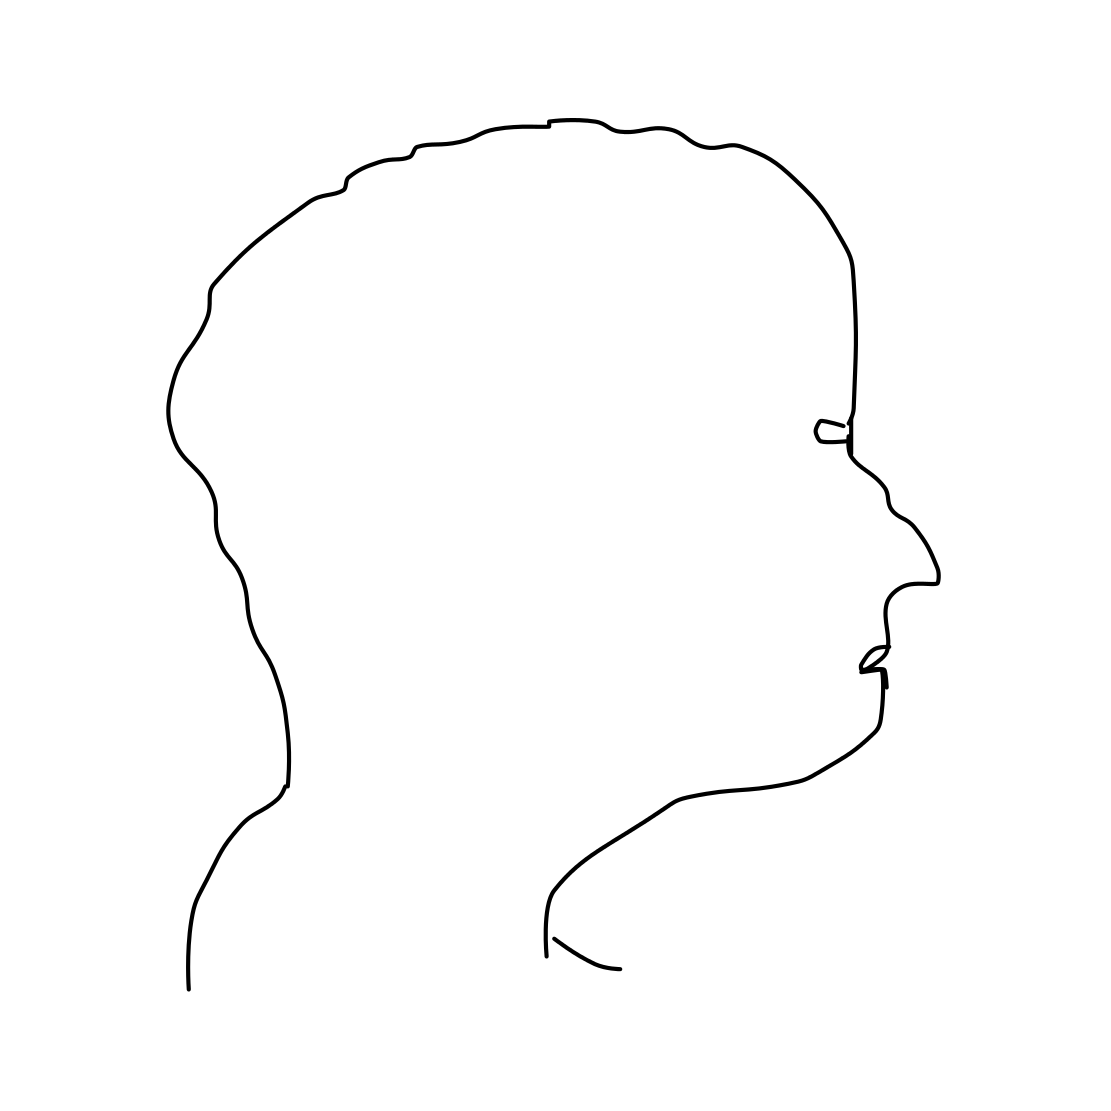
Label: head